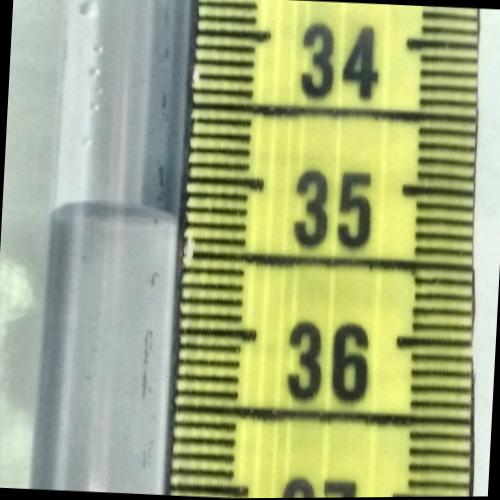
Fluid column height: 35.3 cm